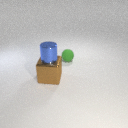
large brown metal cube below small blue metal cylinder